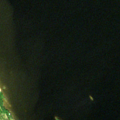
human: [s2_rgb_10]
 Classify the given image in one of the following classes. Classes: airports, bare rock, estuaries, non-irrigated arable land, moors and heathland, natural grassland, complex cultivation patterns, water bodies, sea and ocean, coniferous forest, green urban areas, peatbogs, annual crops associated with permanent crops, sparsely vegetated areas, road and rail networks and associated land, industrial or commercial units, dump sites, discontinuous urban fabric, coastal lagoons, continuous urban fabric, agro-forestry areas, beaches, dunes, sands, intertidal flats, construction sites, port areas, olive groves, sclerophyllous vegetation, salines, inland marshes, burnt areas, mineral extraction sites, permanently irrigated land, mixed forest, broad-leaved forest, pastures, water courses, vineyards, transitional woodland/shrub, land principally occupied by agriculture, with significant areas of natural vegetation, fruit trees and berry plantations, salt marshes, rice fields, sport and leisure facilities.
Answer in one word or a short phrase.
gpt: mixed forest, water bodies